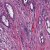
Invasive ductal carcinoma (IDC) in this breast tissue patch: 1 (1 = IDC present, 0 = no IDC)